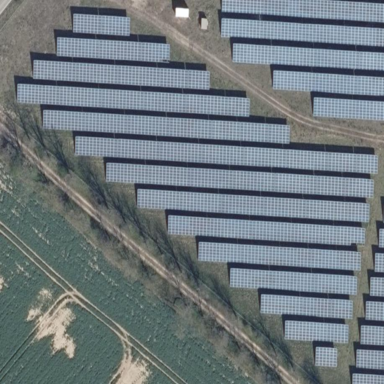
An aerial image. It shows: Solar photovoltaic panel generator.